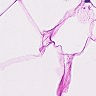
Metastatic tissue present: no